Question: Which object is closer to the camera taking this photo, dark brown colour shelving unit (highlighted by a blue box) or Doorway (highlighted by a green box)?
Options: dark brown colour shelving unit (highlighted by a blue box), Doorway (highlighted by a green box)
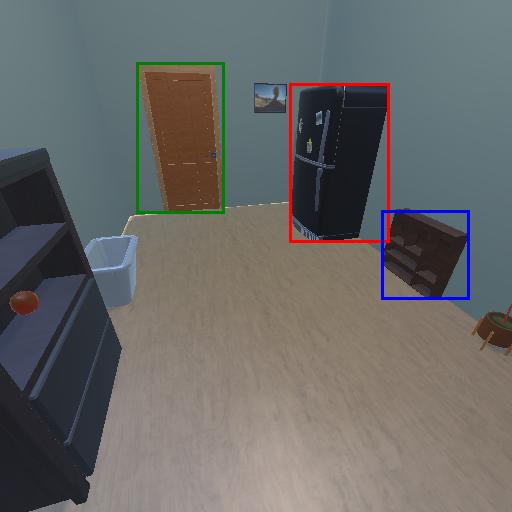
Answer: dark brown colour shelving unit (highlighted by a blue box)